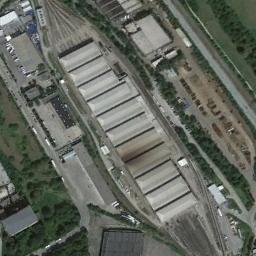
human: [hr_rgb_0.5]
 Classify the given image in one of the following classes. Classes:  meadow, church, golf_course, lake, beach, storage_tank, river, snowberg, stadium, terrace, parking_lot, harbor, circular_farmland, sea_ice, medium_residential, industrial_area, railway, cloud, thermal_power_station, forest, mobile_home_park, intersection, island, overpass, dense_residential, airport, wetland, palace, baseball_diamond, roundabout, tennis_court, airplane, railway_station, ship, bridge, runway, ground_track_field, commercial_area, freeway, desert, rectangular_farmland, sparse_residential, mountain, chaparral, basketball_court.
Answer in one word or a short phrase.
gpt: railway_station